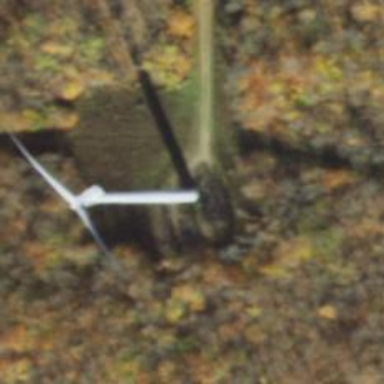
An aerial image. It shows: Wind generator using horizontal axis wind turbines.